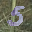
Label: 5